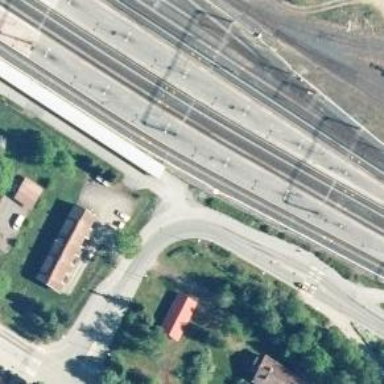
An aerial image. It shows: Cycleway.